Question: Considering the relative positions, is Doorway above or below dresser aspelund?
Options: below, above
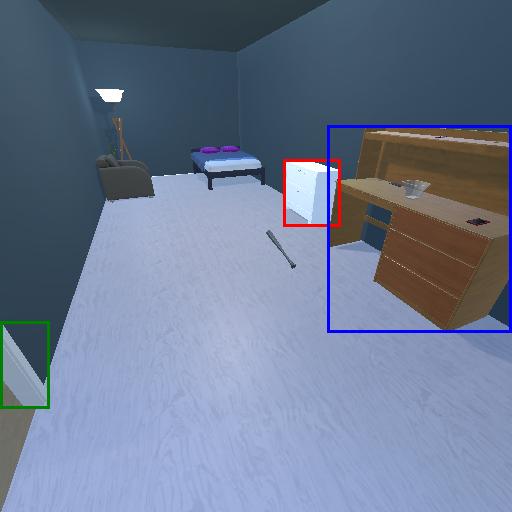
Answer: below